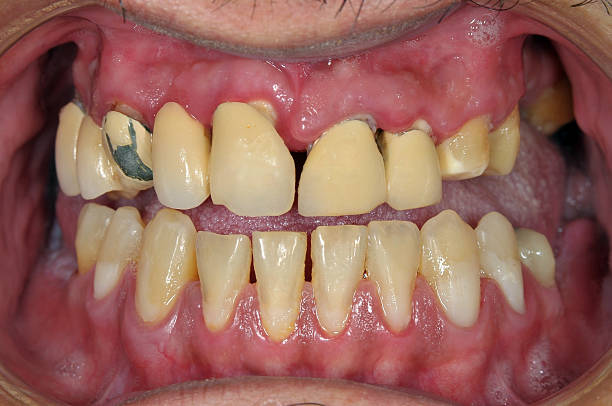
Condition: Calculus